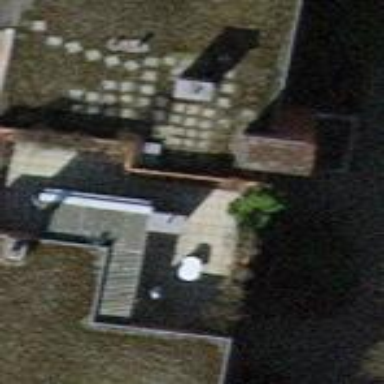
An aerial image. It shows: Building with apartments and flat roof.